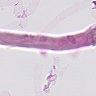
Metastatic tissue present: no